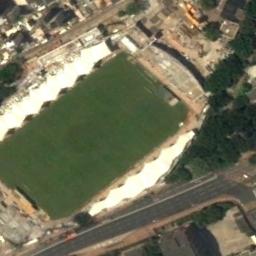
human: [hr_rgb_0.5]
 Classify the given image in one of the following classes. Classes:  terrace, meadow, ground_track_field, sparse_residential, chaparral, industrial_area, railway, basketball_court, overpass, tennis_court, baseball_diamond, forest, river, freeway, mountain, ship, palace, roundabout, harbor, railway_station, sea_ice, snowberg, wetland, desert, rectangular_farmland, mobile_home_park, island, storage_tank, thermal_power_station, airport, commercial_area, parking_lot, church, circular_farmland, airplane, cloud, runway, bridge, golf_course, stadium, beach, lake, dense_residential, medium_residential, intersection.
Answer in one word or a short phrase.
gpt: stadium